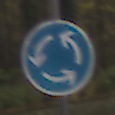
Verkehrszeichen: Kreisverkehr
Umgebung: Outdoor, Nature
Tageszeit: MorningAfternoon
Wetter: Overcast
Licht: Natural
Jahreszeit: Autumn
Kontrast: LowContrast